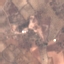
Land use / land cover class: PermanentCrop